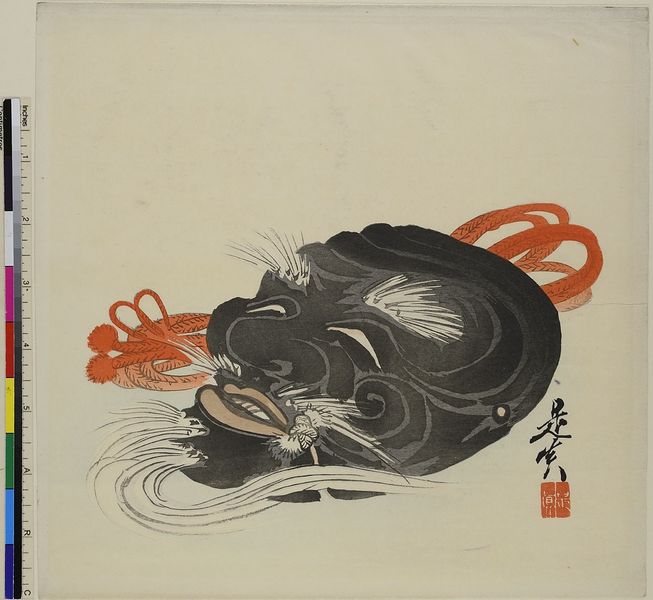
Titel: Maske
Künstler: Shibata Zeshin
Standort: Hamburg
Institution: Museum für Kunst und Gewerbe Hamburg
Schlagwörter: kopf, schwarz, weiss, rot, bart, federn, lippen, holzschnitt, tusche, maske, seil, asien, druckgraphik, druckgrafik, asiatisch, zeit, symbolik, bänder, farbholzschnitt, tuschzeichnung, tiermotiv, große nase, edo, schwarzrot, reproduktionen, dicke nase, druckerzeugnisse